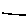
Label: line